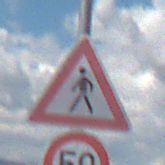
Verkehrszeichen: FussgaengerRechts
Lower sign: Geschwindigkeit50
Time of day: Midday
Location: Outdoor (Nature)
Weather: PartlyCloudy
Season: NotSpecified
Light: Natural